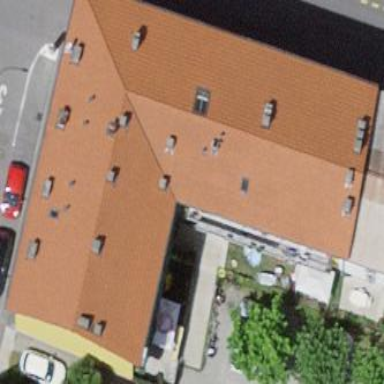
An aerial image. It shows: Commercial building.